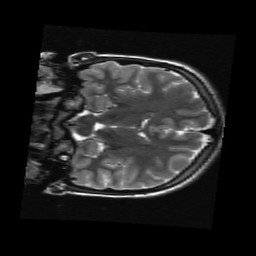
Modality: T2w
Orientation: coronal
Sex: female
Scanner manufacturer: ge
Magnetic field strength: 3 T
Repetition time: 5 s
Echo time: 0.1007 s